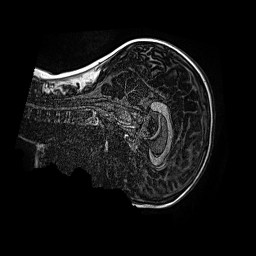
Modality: MP2RAGE
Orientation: sagittal
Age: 10
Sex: male
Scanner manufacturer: siemens
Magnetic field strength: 3 T
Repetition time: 4 s
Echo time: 0.00299 s